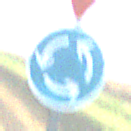
Verkehrszeichen: Kreisverkehr
Zusatzzeichen oben: VorfahrtGewaehren
Umgebung: Outdoor, Nature
Tageszeit: SunriseSunset
Wetter: Clear
Licht: Natural
Jahreszeit: NotSpecified
Kontrast: HighContrast